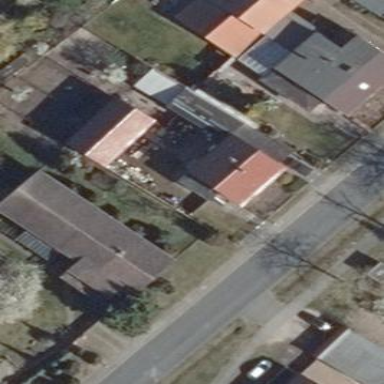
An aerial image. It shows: Part of building.